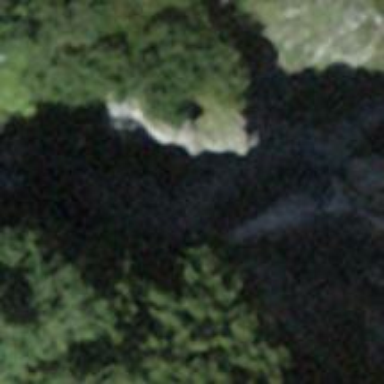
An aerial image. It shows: Beautiful waterfall in nature.